Question: Recently I use openssl generate RSA Private Key to encrypted my data.
'''
$private_key = "-----BEGIN RSA PRIVATE KEY----- MIICXQIBAAKBgQDGCn4a42xSG6Hs0h+BSWG/MQmXOpIqd6ptlfFxMFQeL9bvJ9jR j0842NyaWIAedxQrv/0+XC5pYF8ExrcGXCnWtCpUTK2M6cgkTLgkkptLz5N+z8jd AeSbakKkJuQEgEyKI1cIrjRhz6u6yfjoPKZAmVdlwEDN1u4TweZ1HDDxHQIDAQAB AoGANPgvfI+htGBxsf8NsC3peBLspsdiuvsg2YjGeGjdxukyyurUglCbdvACKUJM mlltSrpiSOCtBUBiicuAvrG9+pdjQb1gPui/xj83ZbNytfG6K8UFk6cokH6fEgON Pd3npWlhXwdrJUxcFLzlJzREq18VyAWwgsbH82//ineOF6ECQQD3HOpE+IQ2JDIL Kxna/rVnW5RSvImddKksC4KLk7IsMFqsfo+e/Vkf3D7vmsMDCXCNpt5+ttLF93lU 3Iz1j/bJAkEAzSnJ4kp9rsvf7X5OqLWOJjR6CDGK3RSwSXeSMoJSIvV6rSXXQryU ltiYct5A5Oi3g49cOYNuYMt1bw3uTEVNtQJBAKqR7e8fr3sDrvtgi99LE4I9h3s4 orDp1uANLdYUY9b2pZANaCtxavR//X08UUGmYWeVeFz06zY05S47cp0J+2kCQEyk CbixHxZHLtWnU3cOq5V2EQgyia9g5SHsuv6HVGuezD8WXb2eeNuI+hofEJrynGtX CJqrkHY0SyA7UgPH9+kCQQDRrxJ4plB0nWqhLpdc3OV74vW0m11LS8+270nMMVN1 IP08iRfF4ASWEXoe5A2LNEP4ydFw68Ve08WaRwSJ65kn -----END RSA PRIVATE KEY-----";
$pi_key = openssl_pkey_get_private($private_key);
var_dump($pikey."
");
'''
return:
'''
string(1) "
"
'''
I use it at my local wampserver,But I get return data is resource.
'''
string(16) "Resource id #46
"
'''
My openssl version:

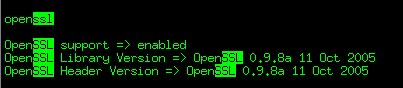
Answer: OpenSSL is <URL>:
'''
<?php
include('Crypt/RSA.php');
$key = '-----BEGIN RSA PRIVATE KEY----- MIICXQIBAAKBgQDGCn4a42xSG6Hs0h+BSWG/MQmXOpIqd6ptlfFxMFQeL9bvJ9jR j0842NyaWIAedxQrv/0+XC5pYF8ExrcGXCnWtCpUTK2M6cgkTLgkkptLz5N+z8jd AeSbakKkJuQEgEyKI1cIrjRhz6u6yfjoPKZAmVdlwEDN1u4TweZ1HDDxHQIDAQAB AoGANPgvfI+htGBxsf8NsC3peBLspsdiuvsg2YjGeGjdxukyyurUglCbdvACKUJM mlltSrpiSOCtBUBiicuAvrG9+pdjQb1gPui/xj83ZbNytfG6K8UFk6cokH6fEgON Pd3npWlhXwdrJUxcFLzlJzREq18VyAWwgsbH82//ineOF6ECQQD3HOpE+IQ2JDIL Kxna/rVnW5RSvImddKksC4KLk7IsMFqsfo+e/Vkf3D7vmsMDCXCNpt5+ttLF93lU 3Iz1j/bJAkEAzSnJ4kp9rsvf7X5OqLWOJjR6CDGK3RSwSXeSMoJSIvV6rSXXQryU ltiYct5A5Oi3g49cOYNuYMt1bw3uTEVNtQJBAKqR7e8fr3sDrvtgi99LE4I9h3s4 orDp1uANLdYUY9b2pZANaCtxavR//X08UUGmYWeVeFz06zY05S47cp0J+2kCQEyk CbixHxZHLtWnU3cOq5V2EQgyia9g5SHsuv6HVGuezD8WXb2eeNuI+hofEJrynGtX CJqrkHY0SyA7UgPH9+kCQQDRrxJ4plB0nWqhLpdc3OV74vW0m11LS8+270nMMVN1 IP08iRfF4ASWEXoe5A2LNEP4ydFw68Ve08WaRwSJ65kn -----END RSA PRIVATE KEY-----';
$pi_key = openssl_pkey_get_private($key);
var_dump($pi_key);
echo "
";
$rsa = new Crypt_RSA();
$rsa->loadKey($key);
$pi_key = openssl_pkey_get_private($rsa);
var_dump($pi_key);
echo "
";
'''
The first one output 'bool(false)' and the second one returned 'resource(8) of type (OpenSSL key)'.